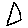
Label: triangle